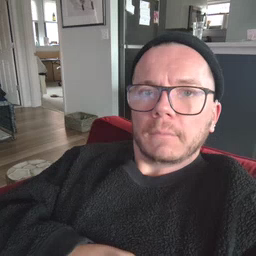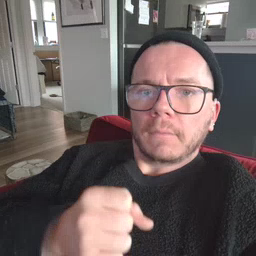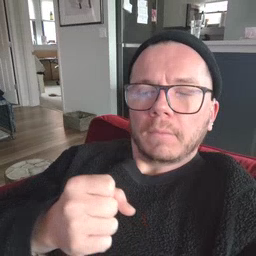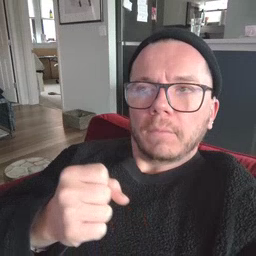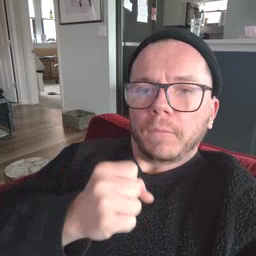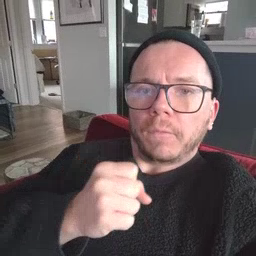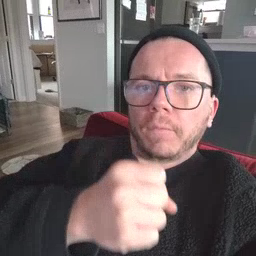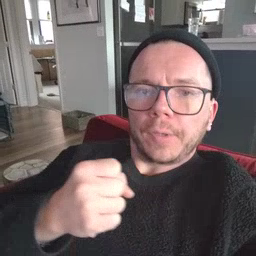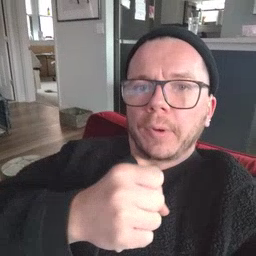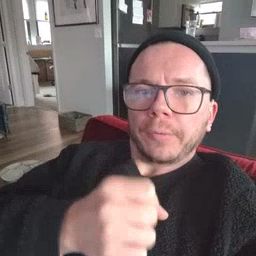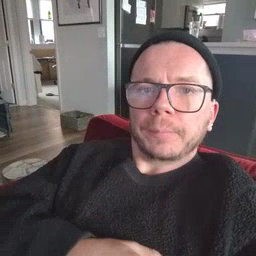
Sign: refrigerator